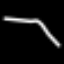
Label: octagon